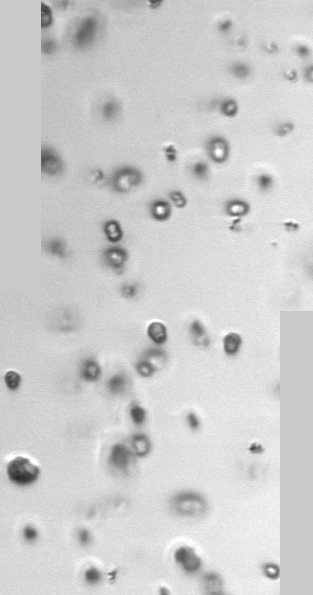
Label: Phaeocystis